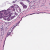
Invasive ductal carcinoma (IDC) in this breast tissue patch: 1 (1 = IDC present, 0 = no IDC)